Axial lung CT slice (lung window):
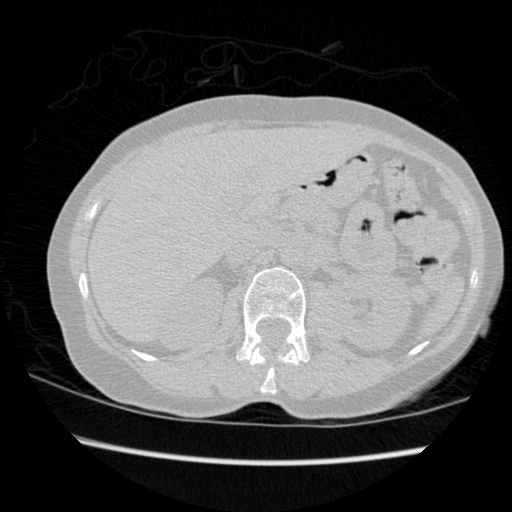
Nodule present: no